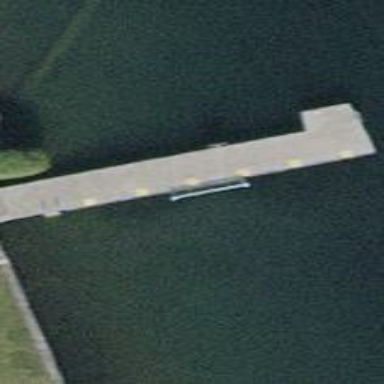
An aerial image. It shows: Man-made pier.